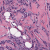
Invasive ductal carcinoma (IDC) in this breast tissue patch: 1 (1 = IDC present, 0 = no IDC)